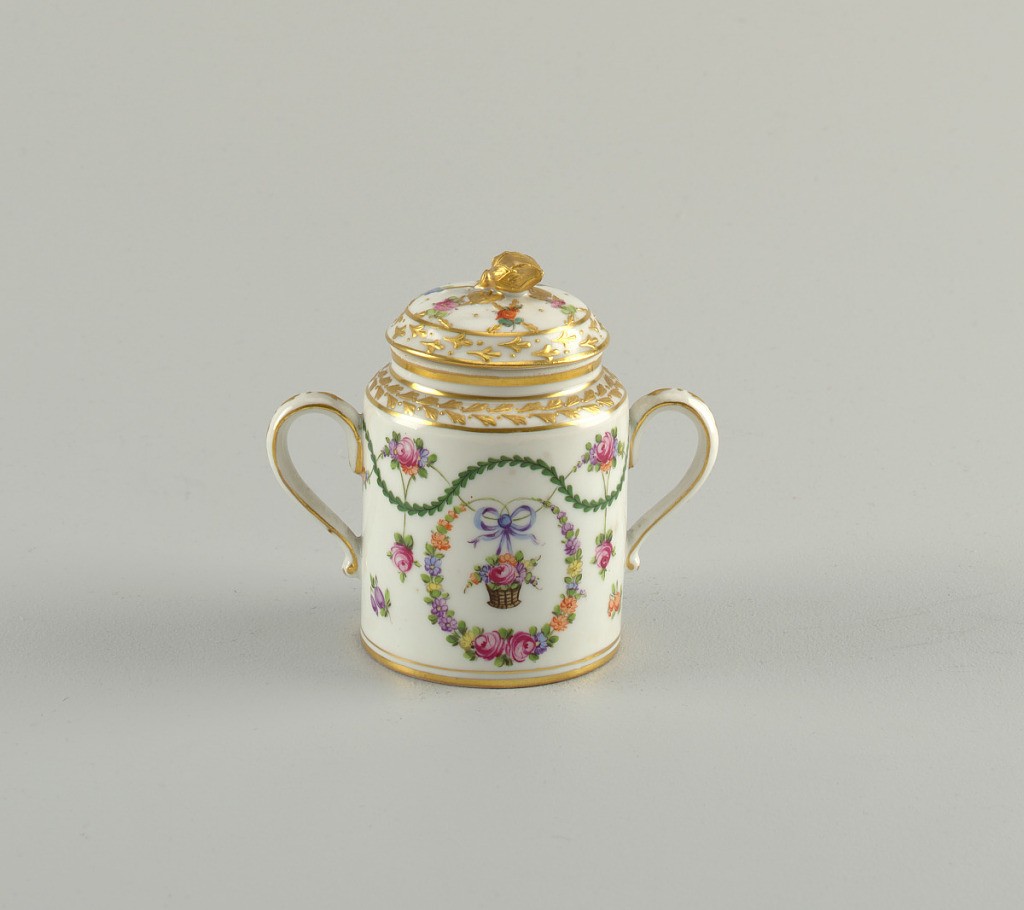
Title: Two-Handled Sugar Bowl
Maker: Carl Thieme Potschappel Porcelain Manufactory, German, established 1872
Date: late 19th–early 20th century
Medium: hard paste porcelain, vitreous enamel, gold
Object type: sugar bowl
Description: Cylindrical body and domed lid with gilded flower finial. Flower wreath with basket. Two handles.